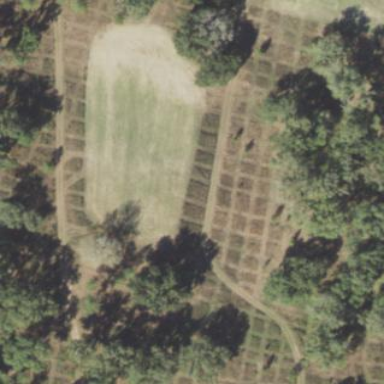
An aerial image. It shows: Orchard.